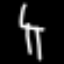
Label: chair